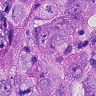
Metastatic tissue present: yes